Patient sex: F
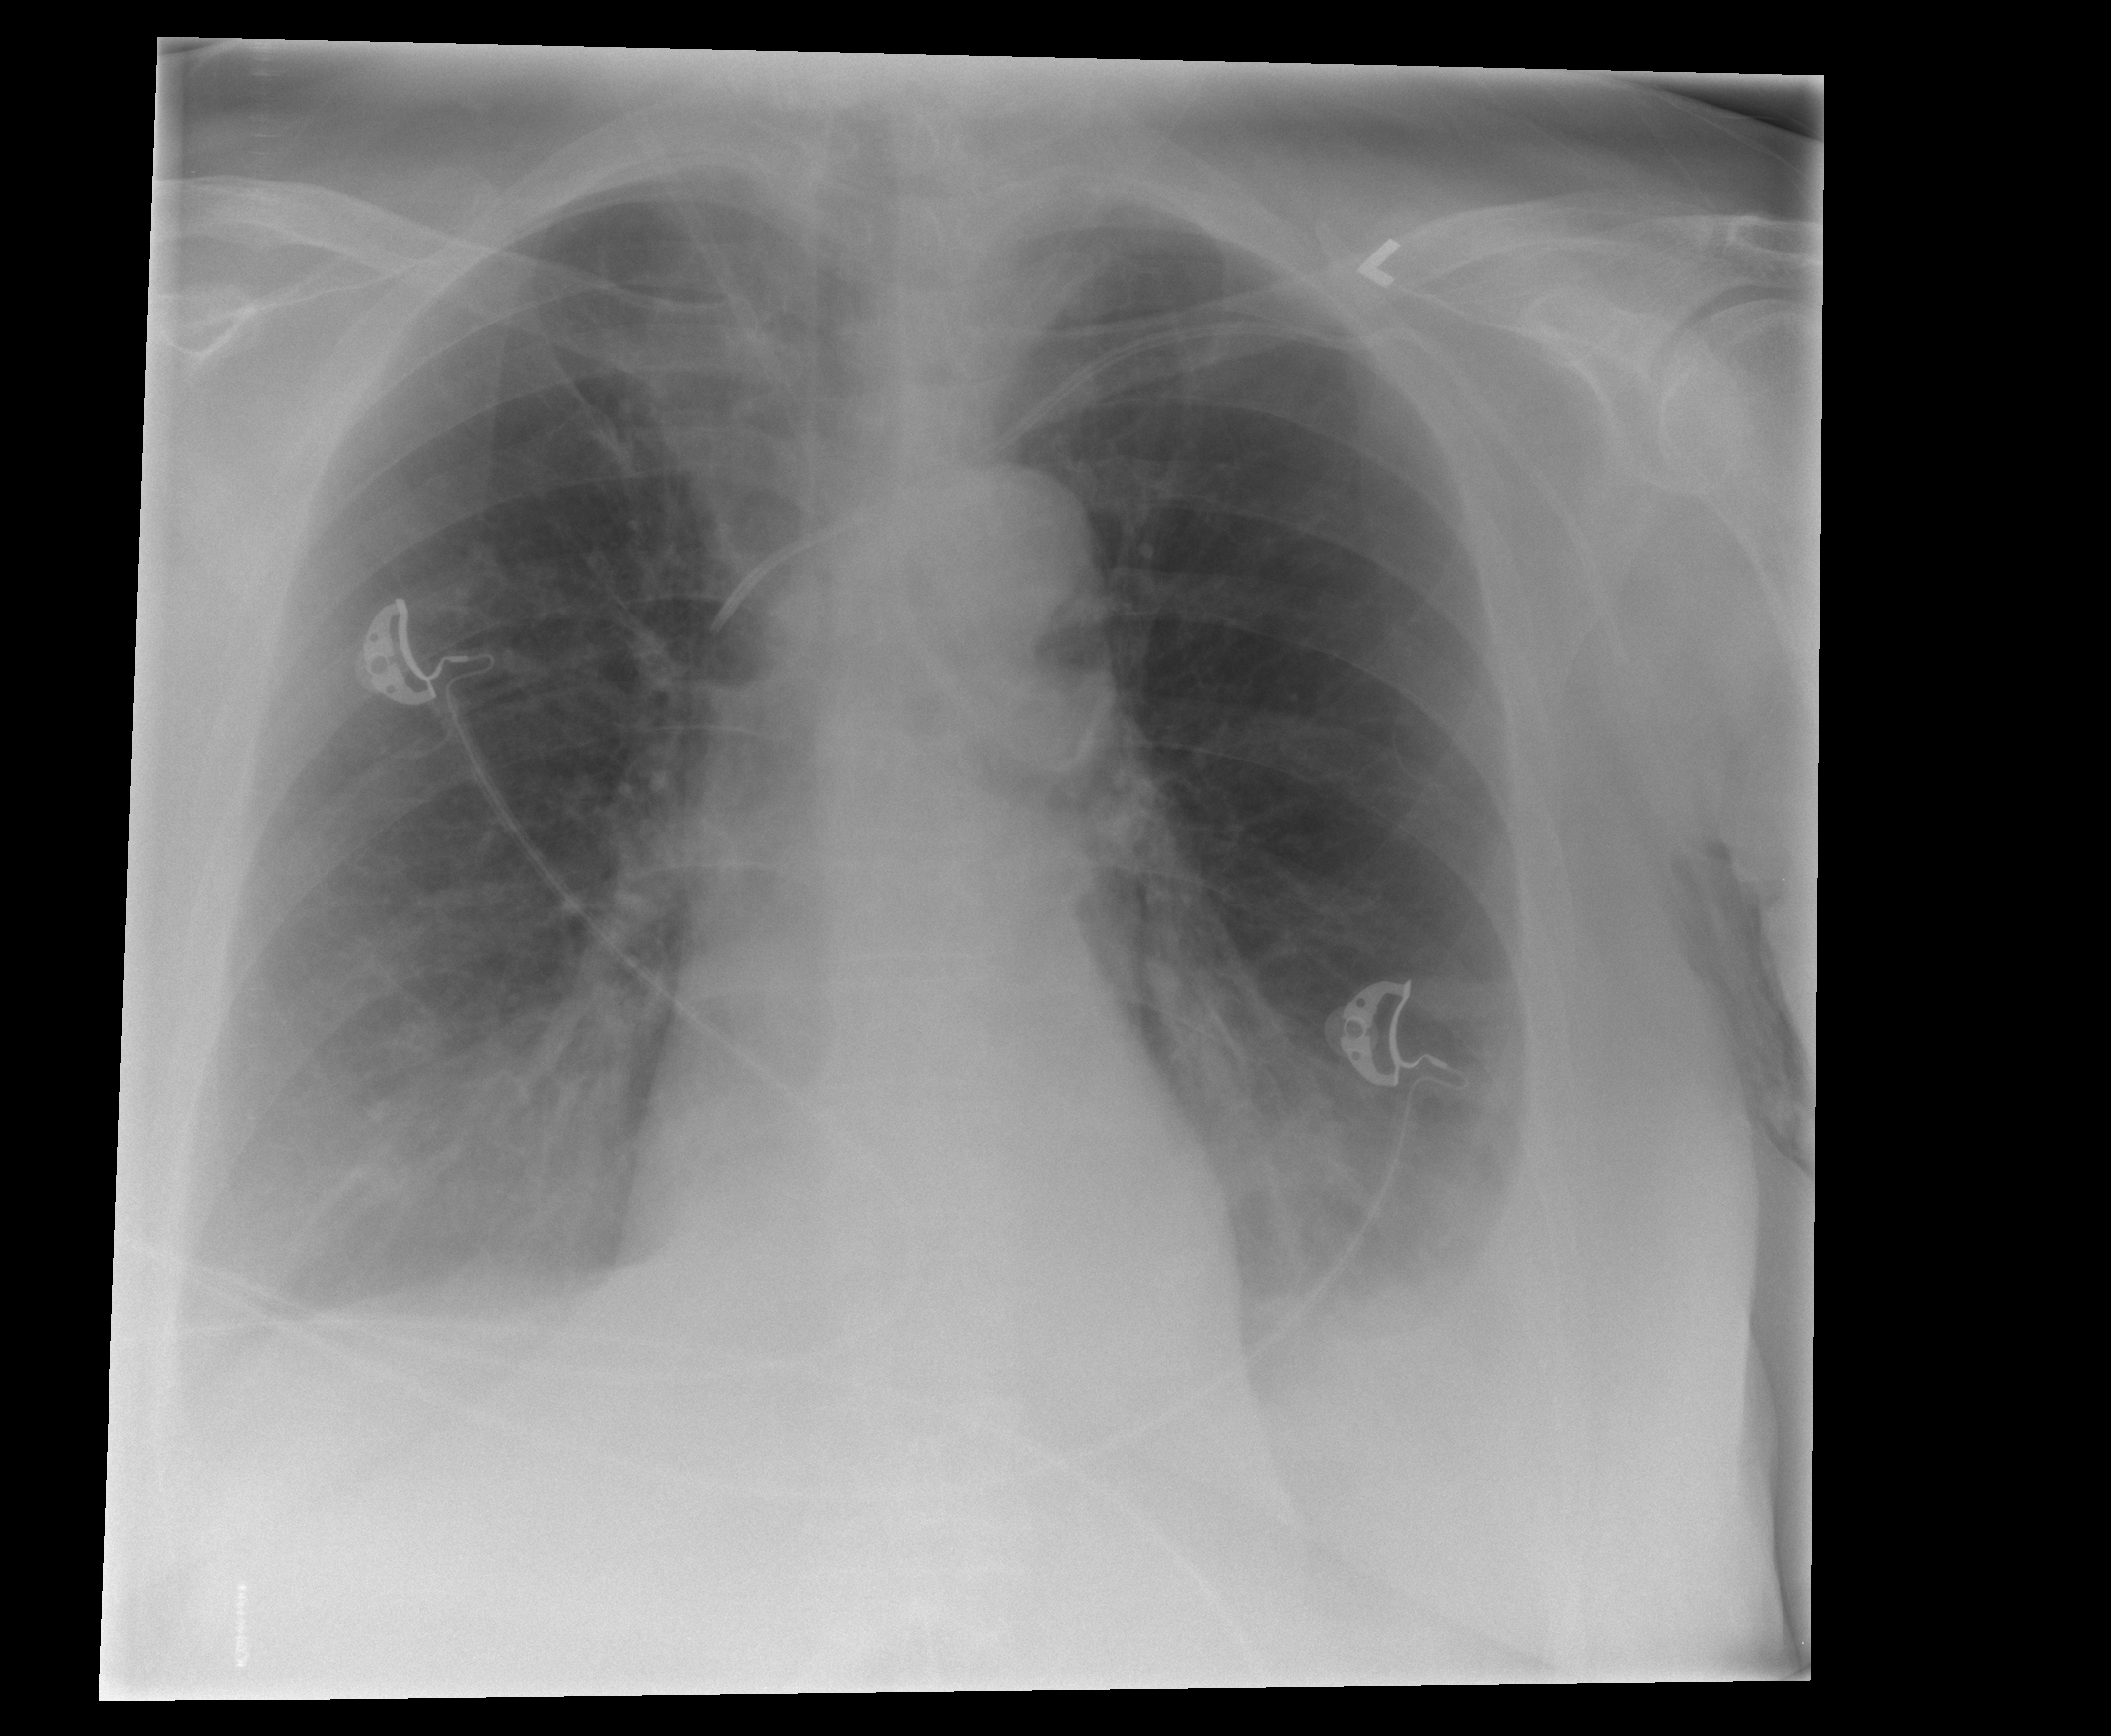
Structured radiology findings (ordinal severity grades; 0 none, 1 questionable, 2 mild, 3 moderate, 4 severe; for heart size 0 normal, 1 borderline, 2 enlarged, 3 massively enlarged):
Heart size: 1
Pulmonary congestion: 0
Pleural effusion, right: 2
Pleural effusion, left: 2
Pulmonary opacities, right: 0
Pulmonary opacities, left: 0
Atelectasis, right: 2
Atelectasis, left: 2